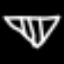
Label: diamond